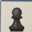
Piece: bP